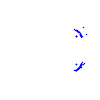
Particle: kaon